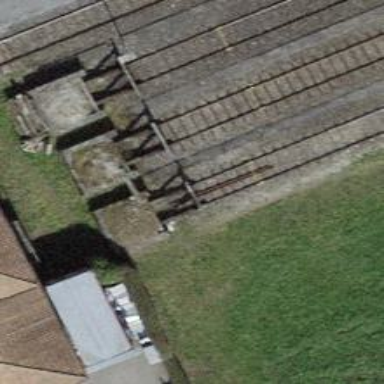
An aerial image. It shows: Railway buffer stop.